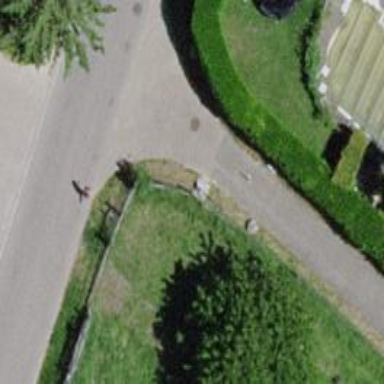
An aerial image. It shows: Bollard.